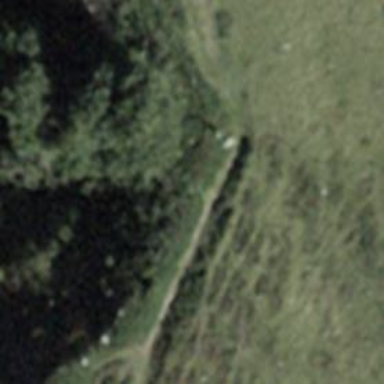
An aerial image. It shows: Path designated for hiking with classic grooming style.